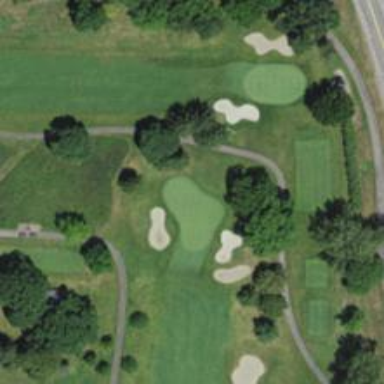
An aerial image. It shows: View of golf hole.